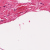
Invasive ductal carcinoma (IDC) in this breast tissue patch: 0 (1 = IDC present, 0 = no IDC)